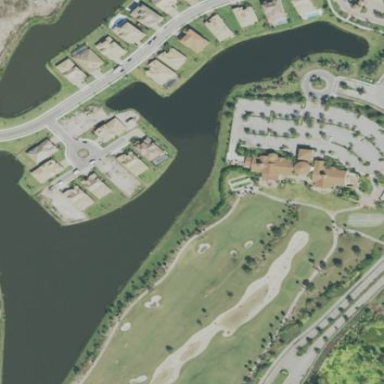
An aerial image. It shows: Golf bunker filled with sandy terrain.